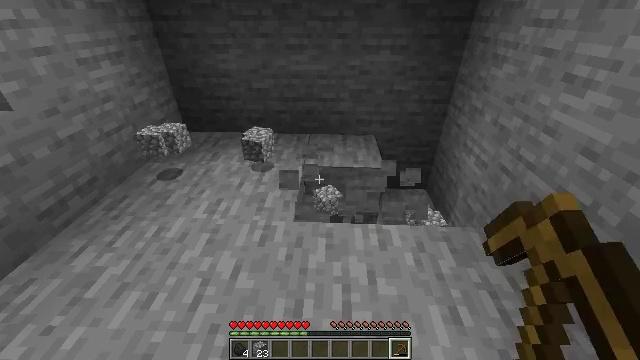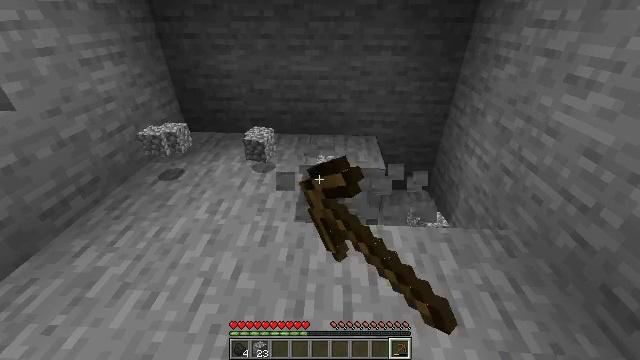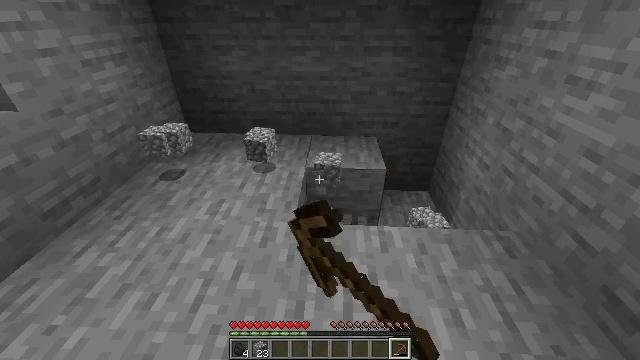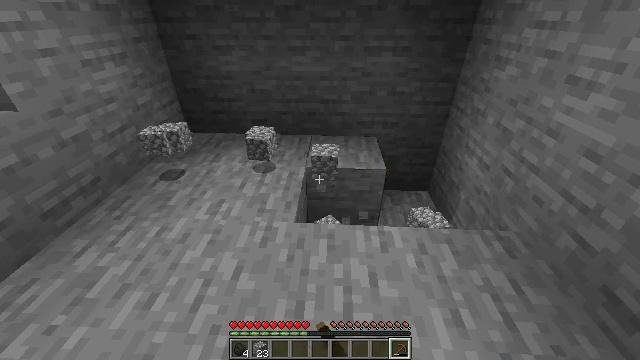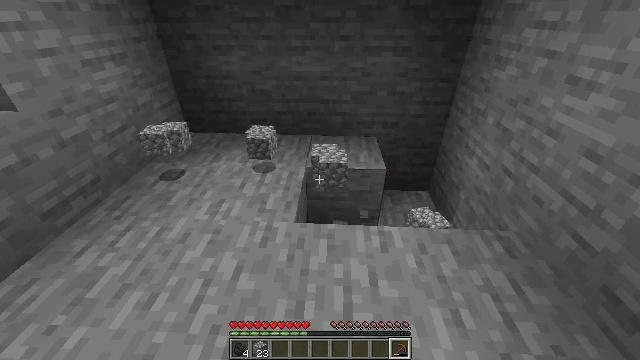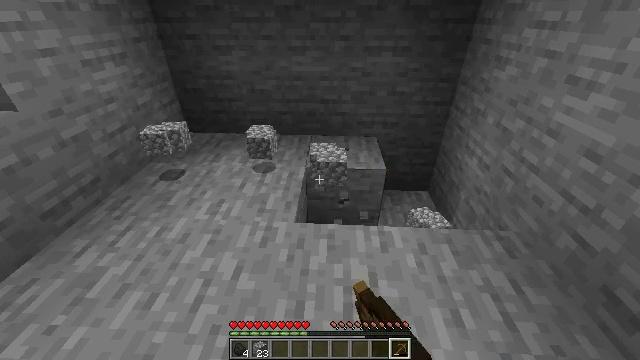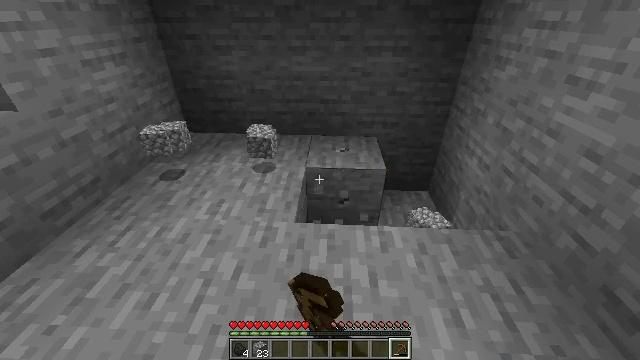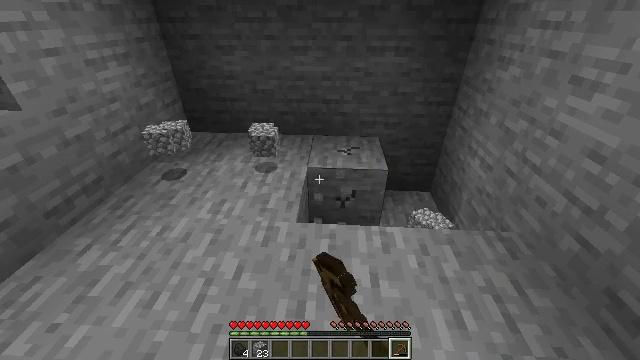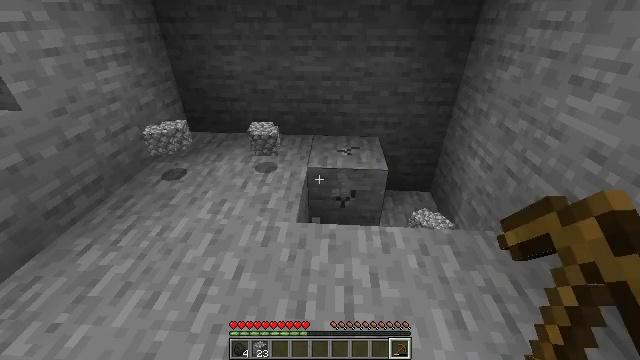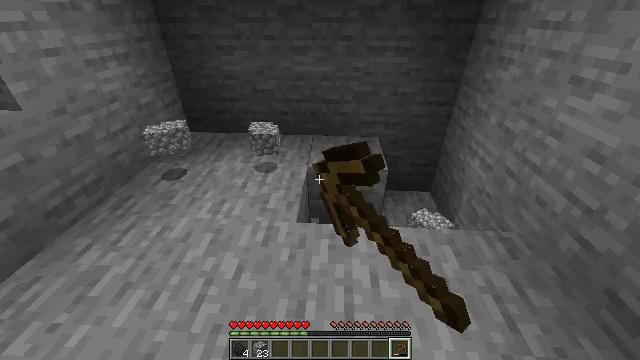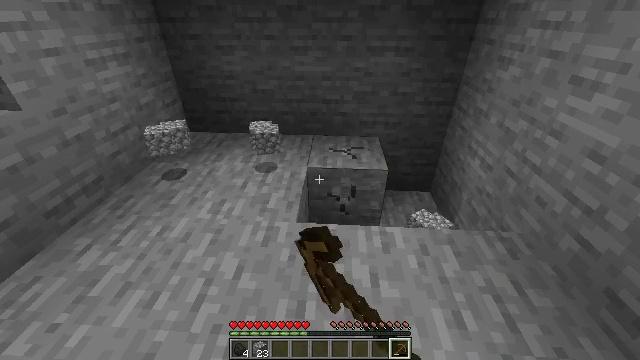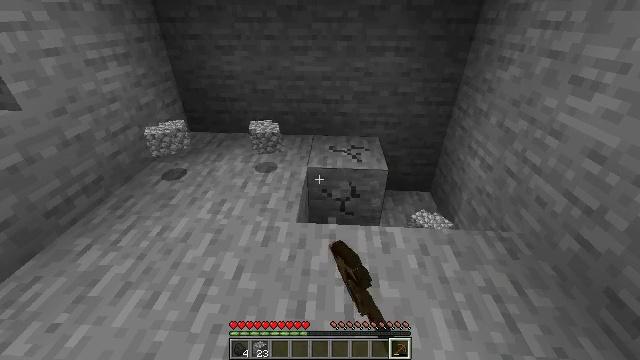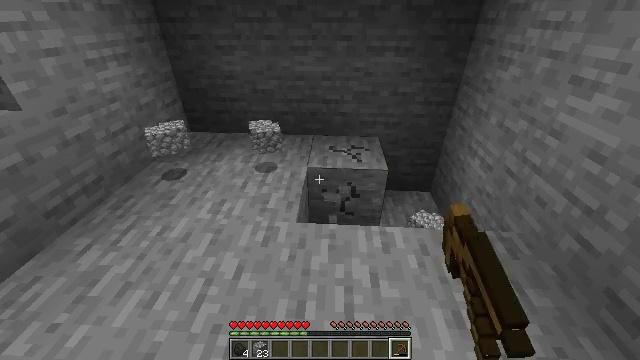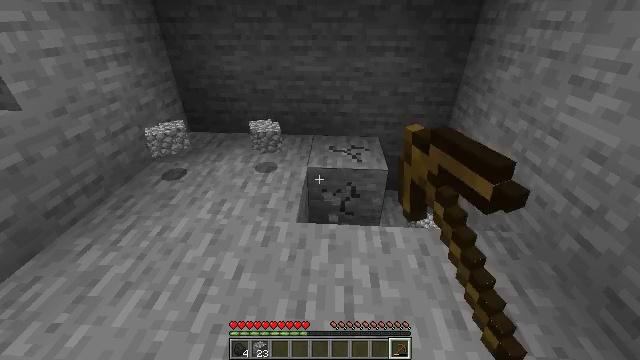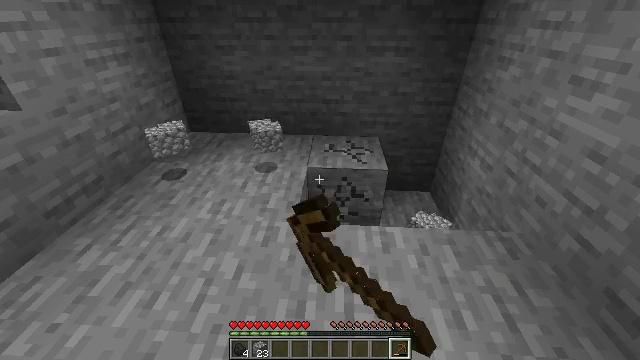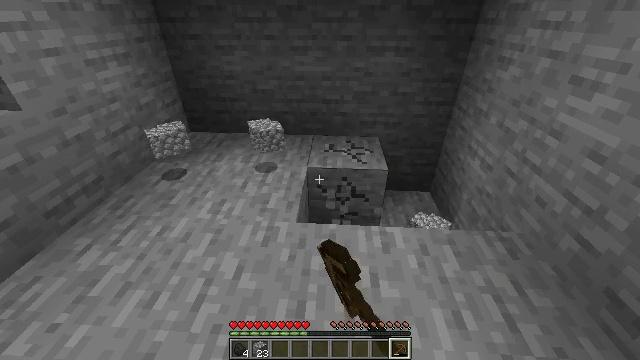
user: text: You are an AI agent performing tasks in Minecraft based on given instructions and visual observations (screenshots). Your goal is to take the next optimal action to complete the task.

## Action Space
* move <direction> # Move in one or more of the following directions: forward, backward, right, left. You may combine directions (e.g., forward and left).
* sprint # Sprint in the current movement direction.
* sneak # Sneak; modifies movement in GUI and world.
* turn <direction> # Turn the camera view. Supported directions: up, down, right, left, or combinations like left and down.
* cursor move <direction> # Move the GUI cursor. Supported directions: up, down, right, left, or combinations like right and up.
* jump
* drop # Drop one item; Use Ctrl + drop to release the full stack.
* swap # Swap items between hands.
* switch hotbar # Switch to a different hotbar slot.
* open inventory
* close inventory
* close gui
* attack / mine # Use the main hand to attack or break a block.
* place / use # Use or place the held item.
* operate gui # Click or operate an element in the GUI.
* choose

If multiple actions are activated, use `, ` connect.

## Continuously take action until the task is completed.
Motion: motion action
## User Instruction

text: Dig up the stone with a tool.
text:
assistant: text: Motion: attack / mine
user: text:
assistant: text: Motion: attack / mine
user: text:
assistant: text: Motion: attack / mine
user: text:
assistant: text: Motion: attack / mine
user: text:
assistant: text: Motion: attack / mine
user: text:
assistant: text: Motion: attack / mine
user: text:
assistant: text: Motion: attack / mine
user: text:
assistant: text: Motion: attack / mine
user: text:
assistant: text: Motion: attack / mine
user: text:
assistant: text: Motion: attack / mine
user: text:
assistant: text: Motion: attack / mine
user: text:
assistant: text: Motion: attack / mine
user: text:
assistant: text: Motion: attack / mine
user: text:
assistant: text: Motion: attack / mine
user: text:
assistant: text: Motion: attack / mine
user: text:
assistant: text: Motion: attack / mine
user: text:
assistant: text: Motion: attack / mine
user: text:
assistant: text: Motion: attack / mine
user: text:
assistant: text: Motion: attack / mine
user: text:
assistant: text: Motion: attack / mine
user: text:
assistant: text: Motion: attack / mine
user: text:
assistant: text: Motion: attack / mine
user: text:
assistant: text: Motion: attack / mine
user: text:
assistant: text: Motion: attack / mine
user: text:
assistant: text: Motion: attack / mine
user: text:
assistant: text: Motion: attack / mine
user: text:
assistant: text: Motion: attack / mine
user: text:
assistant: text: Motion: move left, attack / mine
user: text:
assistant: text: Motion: move left, attack / mine
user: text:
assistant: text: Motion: move left, turn right, attack / mine